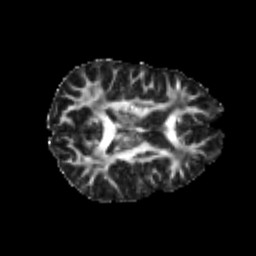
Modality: FA
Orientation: axial
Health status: healthy
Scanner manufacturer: philips
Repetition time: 7.389 s
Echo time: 0.08599 s